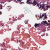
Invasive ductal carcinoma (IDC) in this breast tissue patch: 0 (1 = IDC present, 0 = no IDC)